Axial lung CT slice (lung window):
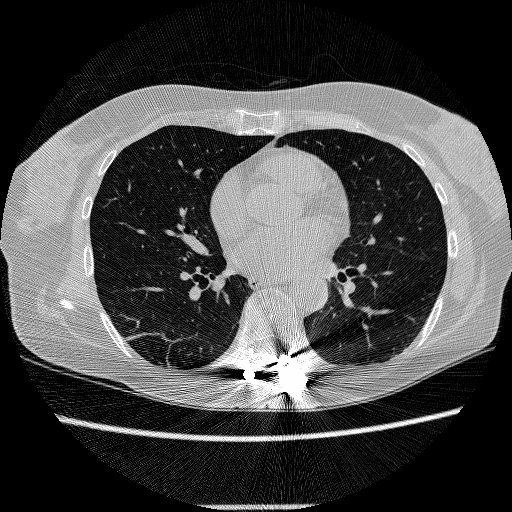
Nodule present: no